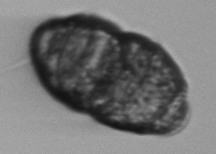
Label: Margalefidinium